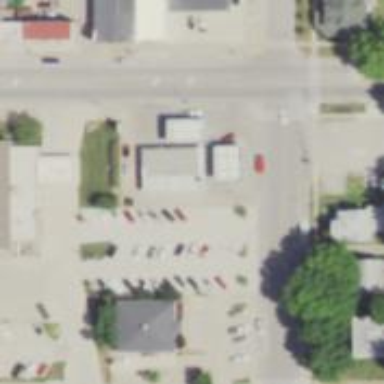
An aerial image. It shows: Convenience shop.